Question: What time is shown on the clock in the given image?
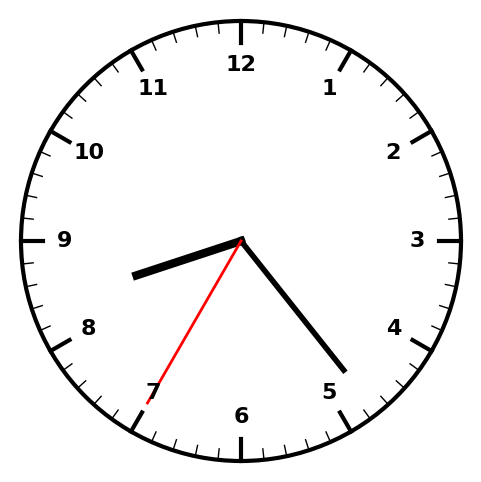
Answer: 08:23:35